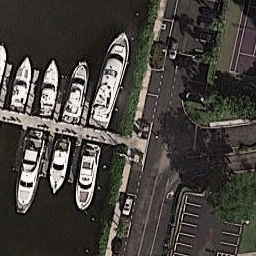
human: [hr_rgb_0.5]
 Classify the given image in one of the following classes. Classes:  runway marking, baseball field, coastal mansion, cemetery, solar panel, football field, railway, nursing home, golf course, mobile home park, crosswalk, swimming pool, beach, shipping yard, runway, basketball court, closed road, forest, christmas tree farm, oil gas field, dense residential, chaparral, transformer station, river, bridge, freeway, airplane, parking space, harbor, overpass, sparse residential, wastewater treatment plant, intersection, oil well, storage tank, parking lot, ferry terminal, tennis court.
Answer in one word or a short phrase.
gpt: harbor